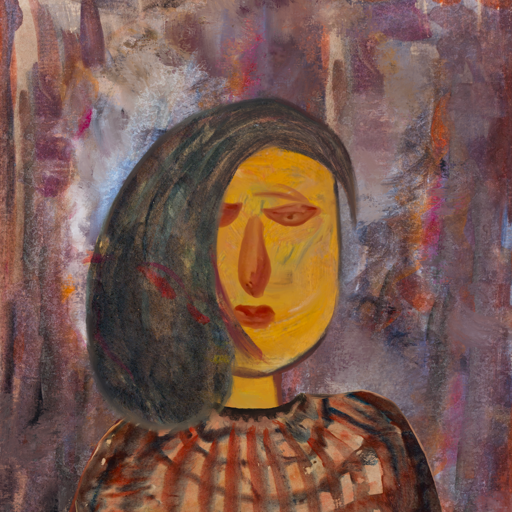
Background: Hypocrite, Head And Neck Front: After_Raid, Face Front: Pious_Lady, Bust: Orphan, Hair Front: Gypsy_Mother, Head Accessory: Blank, Second Necklace: Blank, Necklace: Blank, Baby: Blank